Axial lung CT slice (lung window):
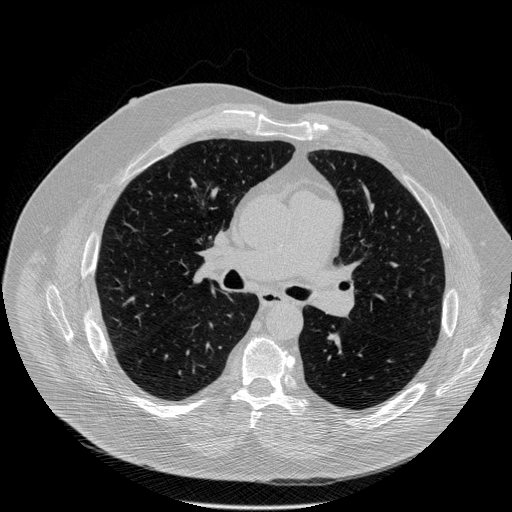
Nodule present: no